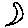
Label: moon